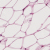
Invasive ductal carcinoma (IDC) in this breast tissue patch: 0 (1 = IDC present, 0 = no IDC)